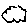
Label: cloud